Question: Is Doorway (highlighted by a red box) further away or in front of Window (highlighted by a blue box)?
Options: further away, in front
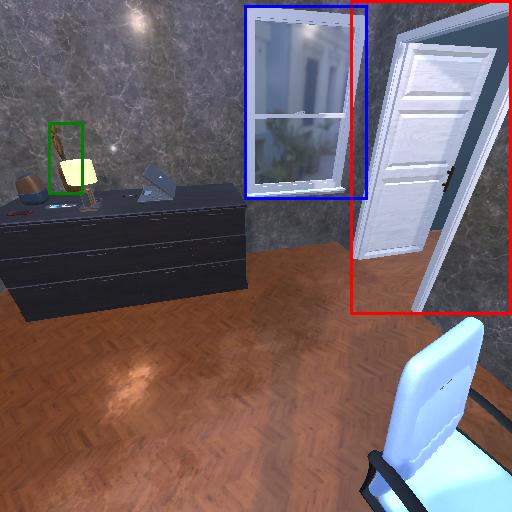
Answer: further away